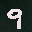
Label: 9